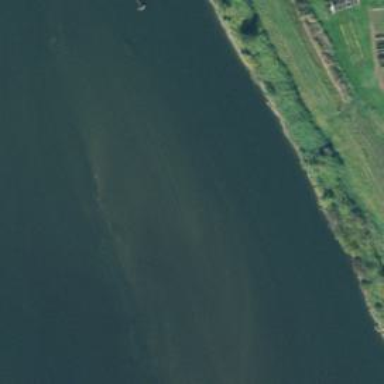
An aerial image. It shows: River with tidal flow.